A bearing vibration time series has been folded into this square grayscale image, one row per segment of consecutive samples. Determine the bearing's health state. Answer with exactly one of: normal, inner_race, outer_race, ball.
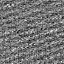
Answer: normal